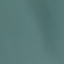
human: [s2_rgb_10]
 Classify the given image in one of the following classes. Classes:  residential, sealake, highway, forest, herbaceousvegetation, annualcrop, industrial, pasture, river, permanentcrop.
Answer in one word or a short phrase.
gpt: SeaLake